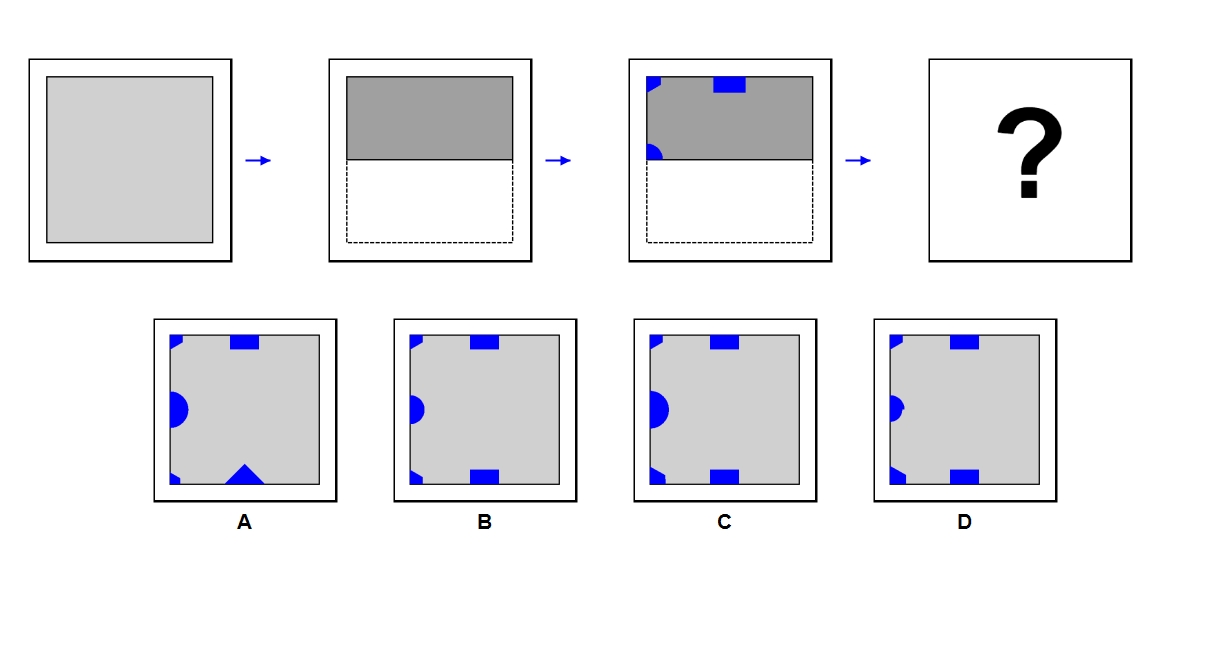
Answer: B